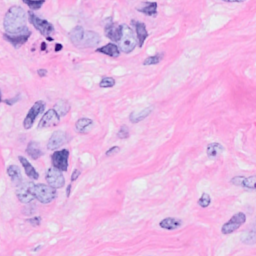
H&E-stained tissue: Breast